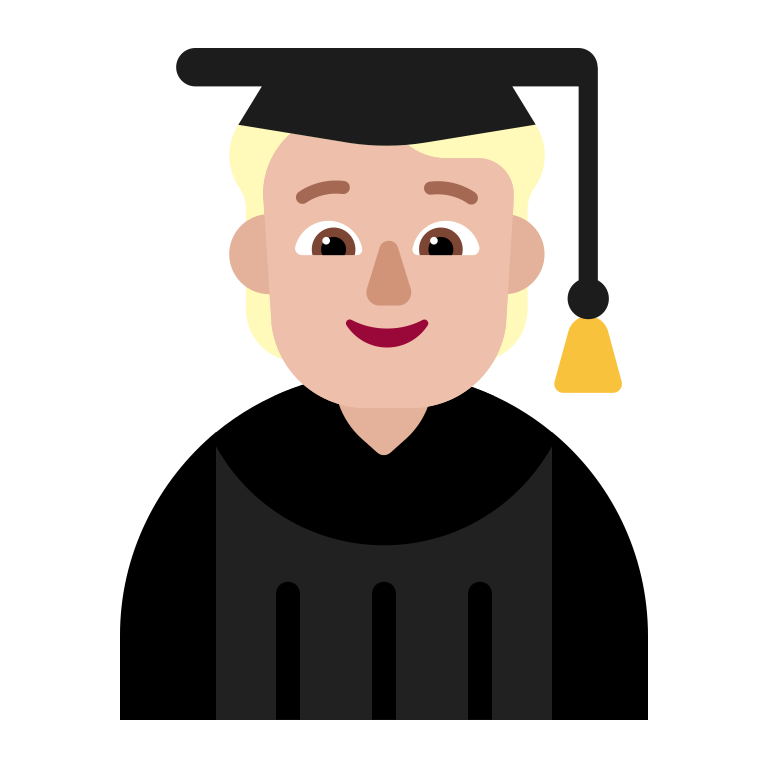
student flat  light